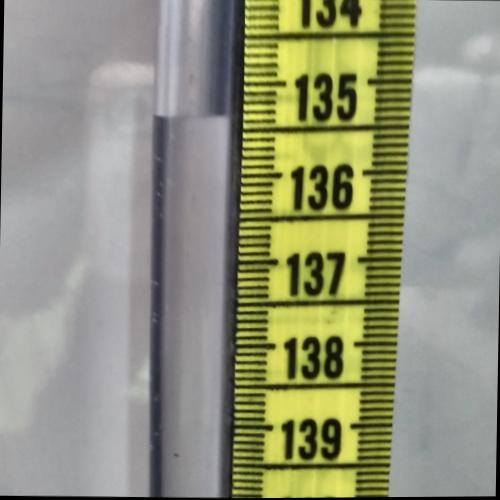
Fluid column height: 135.3 cm